Question: I have the following time series in a CSV file:
'''
20:01:20,<PHONE>
20:01:36,<PHONE>
20:02:45,<PHONE>
20:02:48,<PHONE>
...
'''
The first column is time in format Hour:Minutes:Seconds. The second is another data. I am plotting it the following way:
'''
import matplotlib.pyplot as plt
import csv
from datetime import datetime
...
with open('mydata.dat', 'r') as csvfile:
myfile = csv.reader(csvfile, delimiter=',')
for row in myfile:
a = datetime.strptime((row[0]),'%H:%M:%S')
x.append((a))
y.append(row[1])
...
plt.gcf().autofmt_xdate()
plt.plot(x, y)
plt.show()
'''
The problem is that the graph generated has %f in the x Axis. Is there any way to avoid this and only show Hours:Minutes:Seconds?
I attach the current result to show my problem:

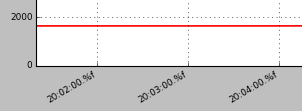
Answer: The following code
'''
import matplotlib.pyplot as plt
import csv
from datetime import datetime
x = [];y=[]
with open('data/mydata.dat', 'r') as csvfile:
myfile = csv.reader(csvfile, delimiter=',')
for row in myfile:
a = datetime.strptime((row[0]),'%H:%M:%S')
x.append((a))
y.append(row[1])
plt.plot(x, y)
plt.gcf().autofmt_xdate()
plt.show()
'''
produces this image, without any '"%f"' present in the ticklabels:
<URL>
If you see a different image, it might be because you use an old version of matplotlib. You may try to set the DateFormatter explicitely
'''
import matplotlib.dates
fmt = matplotlib.dates.DateFormatter('%H:%M:%S')
plt.gca().xaxis.set_major_formatter(fmt)
'''
You may also (or additionally) try to use 'plot.plot_date()' instead of 'plt.plot()'.